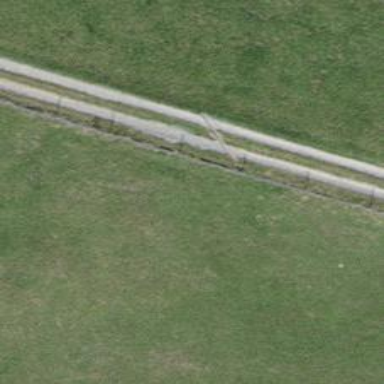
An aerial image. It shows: Track with compacted grade3 surface.